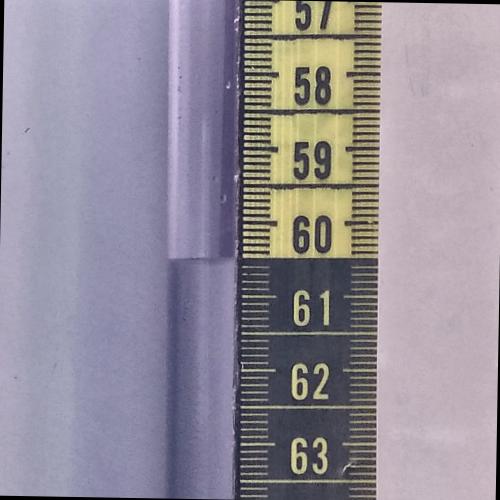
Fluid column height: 60.5 cm